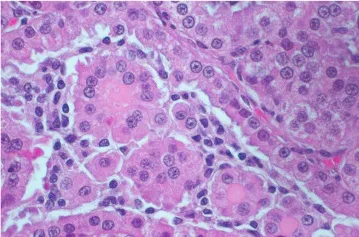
(C) Magnification of B, scattered tumor-associated lymphocytic infiltration H&E stain 400x.
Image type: pathology (h&e)